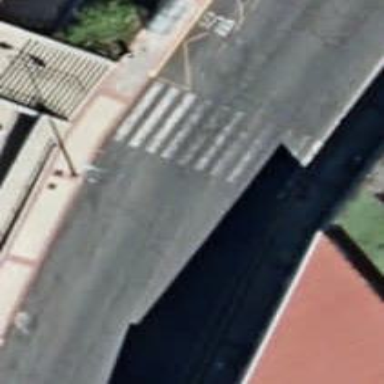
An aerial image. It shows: Footway with zebra crossing.